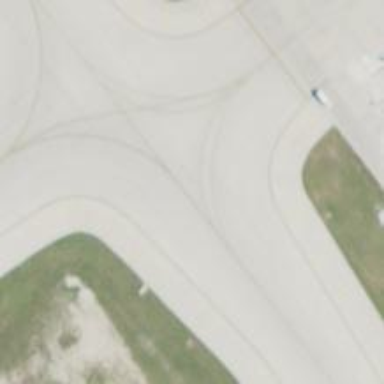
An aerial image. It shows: Image of taxiway at airport.